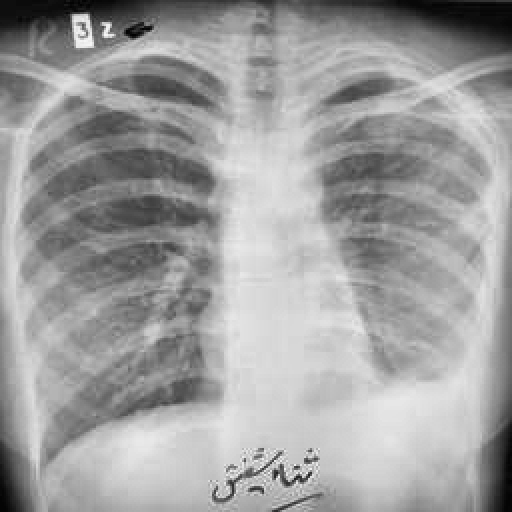
Finding: TUBERCULOSIS